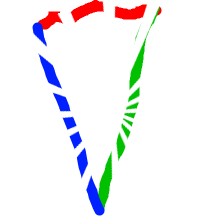
Shape: triangle